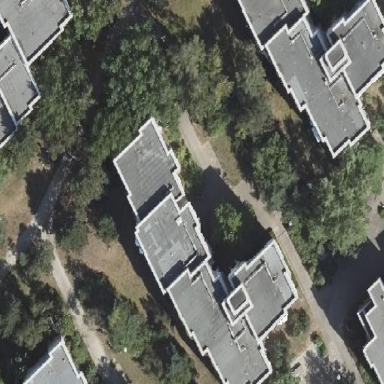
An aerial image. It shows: Image showing building with apartments.